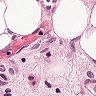
Metastatic tissue present: yes